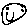
Label: smiley face